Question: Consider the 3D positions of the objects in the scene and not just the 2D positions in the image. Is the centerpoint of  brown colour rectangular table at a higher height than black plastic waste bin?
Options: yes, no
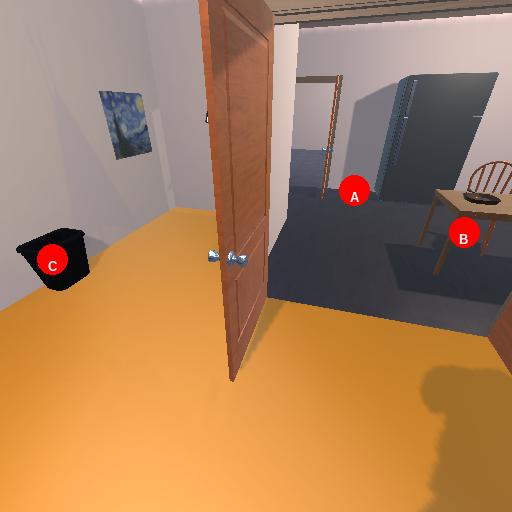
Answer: yes